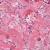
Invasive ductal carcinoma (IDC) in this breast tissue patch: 0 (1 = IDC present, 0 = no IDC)